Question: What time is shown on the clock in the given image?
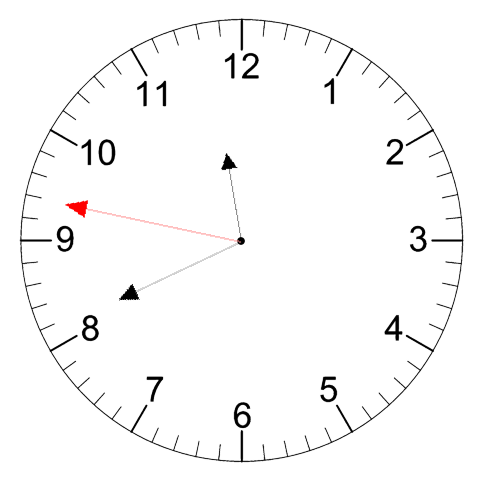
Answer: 11:40:47